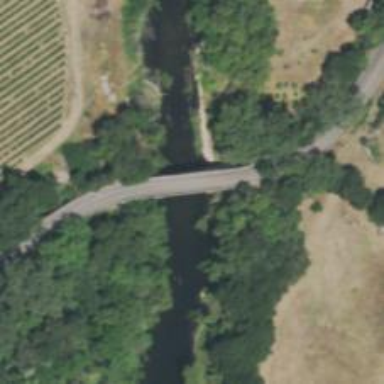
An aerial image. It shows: Bridge.